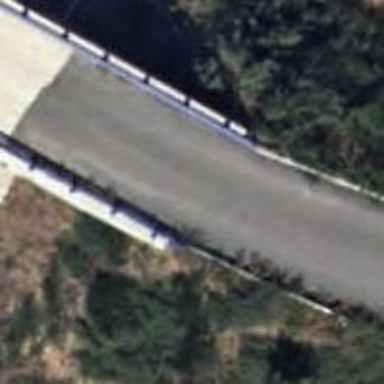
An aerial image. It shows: Unclassified road on bridge.